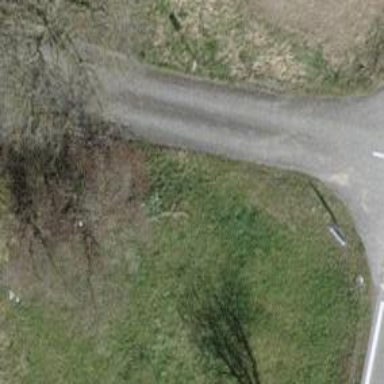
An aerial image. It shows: Paved track road.